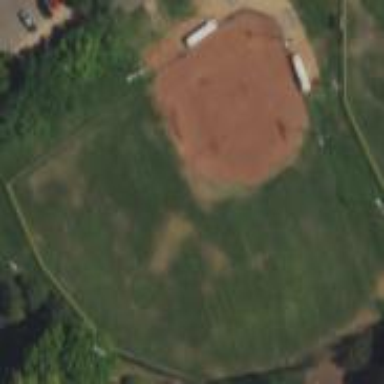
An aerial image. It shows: Baseball pitch for leisure land.